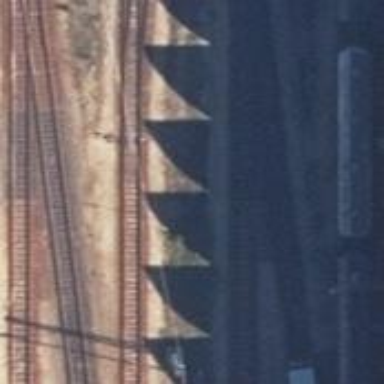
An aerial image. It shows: Railway switch.